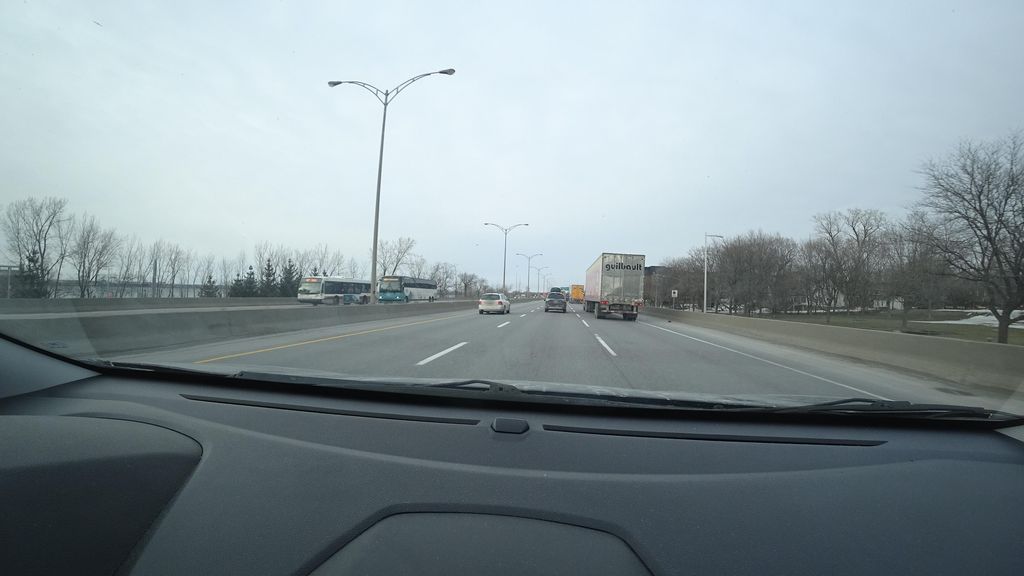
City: montreal